Question: When i tried to align my window by side or corner of display, i discovered that there are some kind of padding between edge of screen and edge of my window.
I had created new wpf project from template, added only two lines in constructor and got this:

Why it don't fit to the edge of screen? Same problem when i try to put window to the right bottom corner like this:
'''
Rect workArea = SystemParameters.WorkArea;
Left = workArea.Location.X + workArea.Width - Width;
Top = workArea.Location.Y + workArea.Height - Height;
'''
It looks like window has 7px border (just like on win7) but invisible on win10. Also i found that if i set both 'WindowStyle' to 'WindowStyle.None' and 'ResizeMode' to 'ResizeMode.NoResize', the system places window correctly, but this is not what i need. On win7 same program works as expected.
Of cource i can set 'Left' property to -7, but it is not a solution. How can i properly set window place, so that it will look well on both win7 and win10?
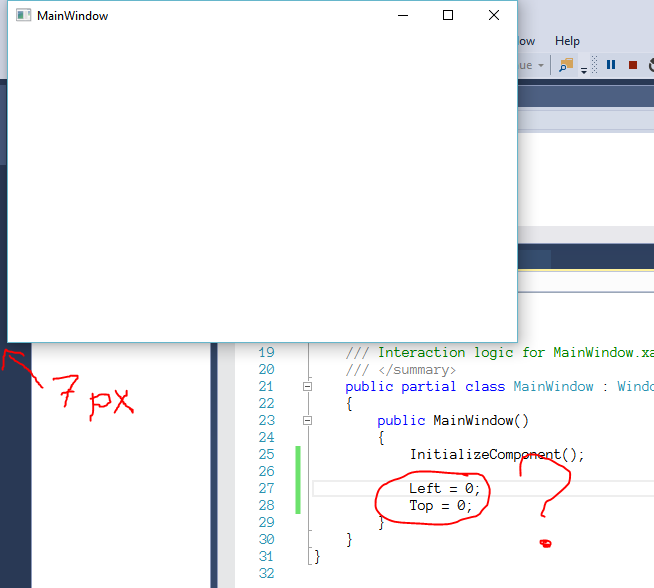
Answer: The resizable border on the left/right/bottom is now invisible on Windows 10, and that border is where that gap is. If you put the window in the middle of the screen, and drag your mouse to the left edge of the window, you will see the cursor change to a resizing cursor for 8 pixels further out past the edge of the window. That tells you that the border still exists.
You can get the offests by using a combination of the normal 'GetWindowRect' function and the use of the 'DwmGetWindowAttribute' function, together with the 'DWMWA_EXTENDED_FRAME_BOUNDS' parameter.